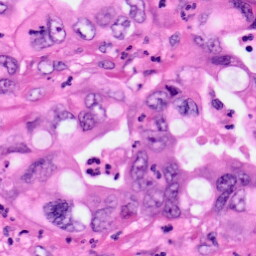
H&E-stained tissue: Pancreatic